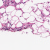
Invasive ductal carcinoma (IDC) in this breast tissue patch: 0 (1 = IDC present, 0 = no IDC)